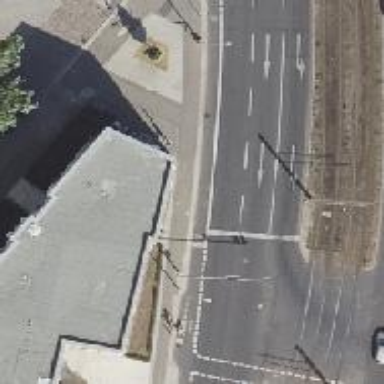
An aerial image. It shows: Road with traffic signals.